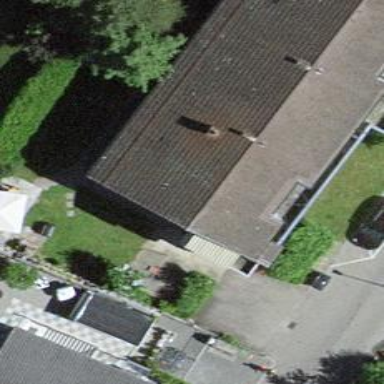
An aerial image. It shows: Residential building.